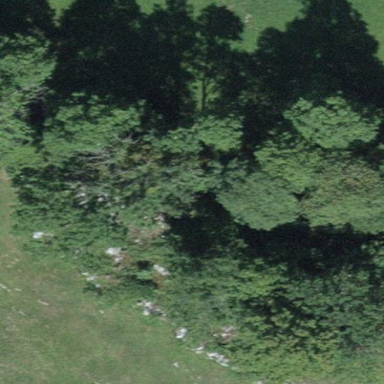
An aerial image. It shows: Forest area.